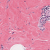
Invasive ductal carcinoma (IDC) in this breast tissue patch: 0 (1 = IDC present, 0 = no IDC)